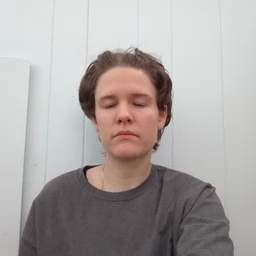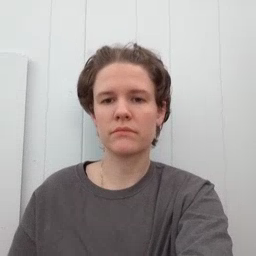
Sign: hungry